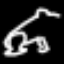
Label: frog